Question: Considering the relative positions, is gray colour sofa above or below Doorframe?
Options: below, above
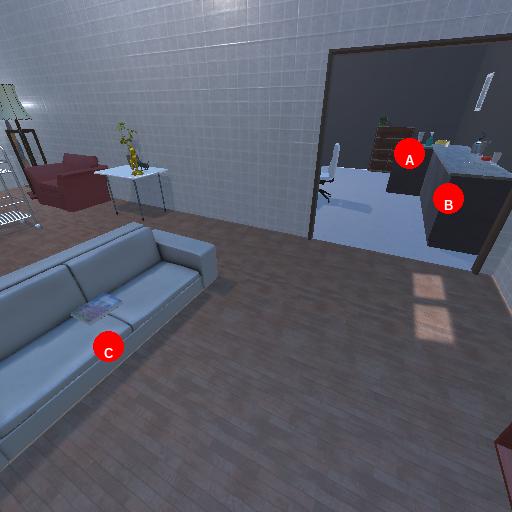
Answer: below